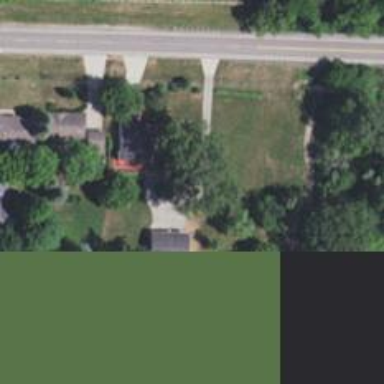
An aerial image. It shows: Driveway.